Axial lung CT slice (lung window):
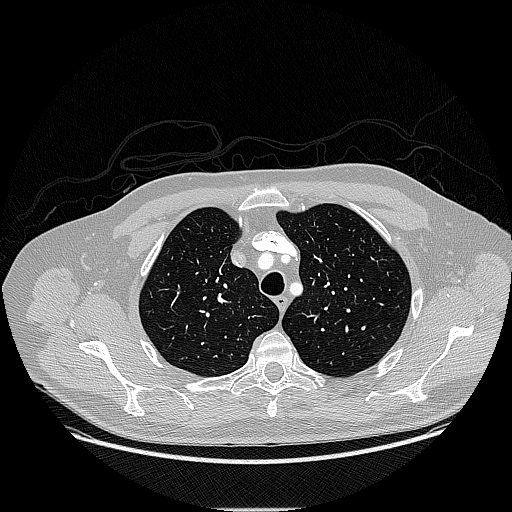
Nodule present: no